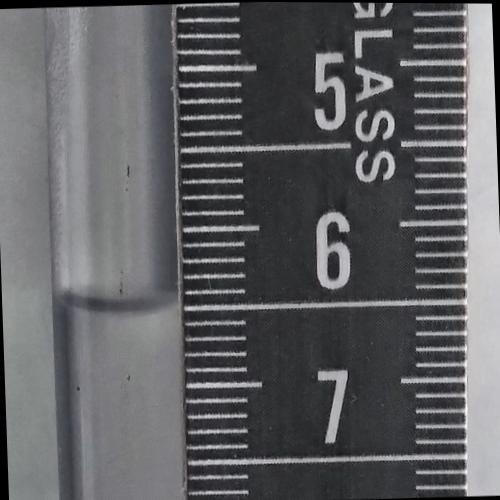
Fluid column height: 6.5 cm